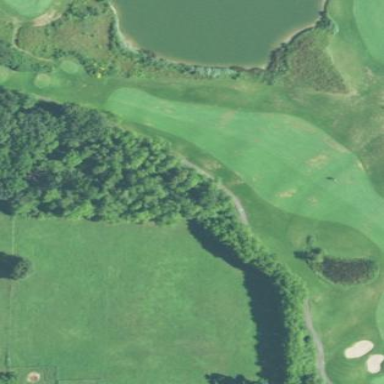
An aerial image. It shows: Golf rough area.